Interaction volume radius: 10 \u00c5
Interaction volume height: 25 \u00c5
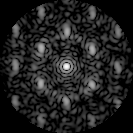
Disorder parameter: 0.5717